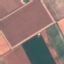
Land use / land cover: AnnualCrop